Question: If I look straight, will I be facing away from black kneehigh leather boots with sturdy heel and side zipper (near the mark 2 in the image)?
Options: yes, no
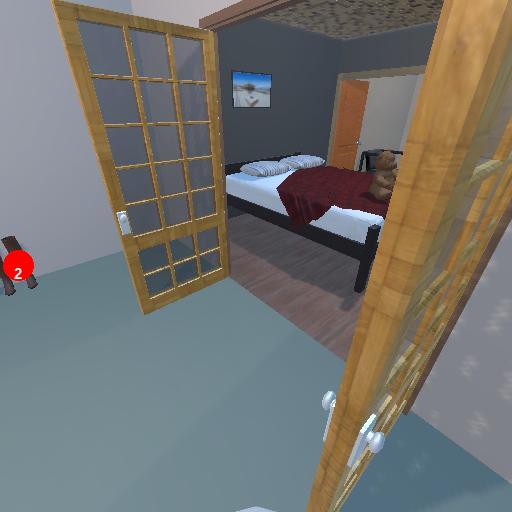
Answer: yes